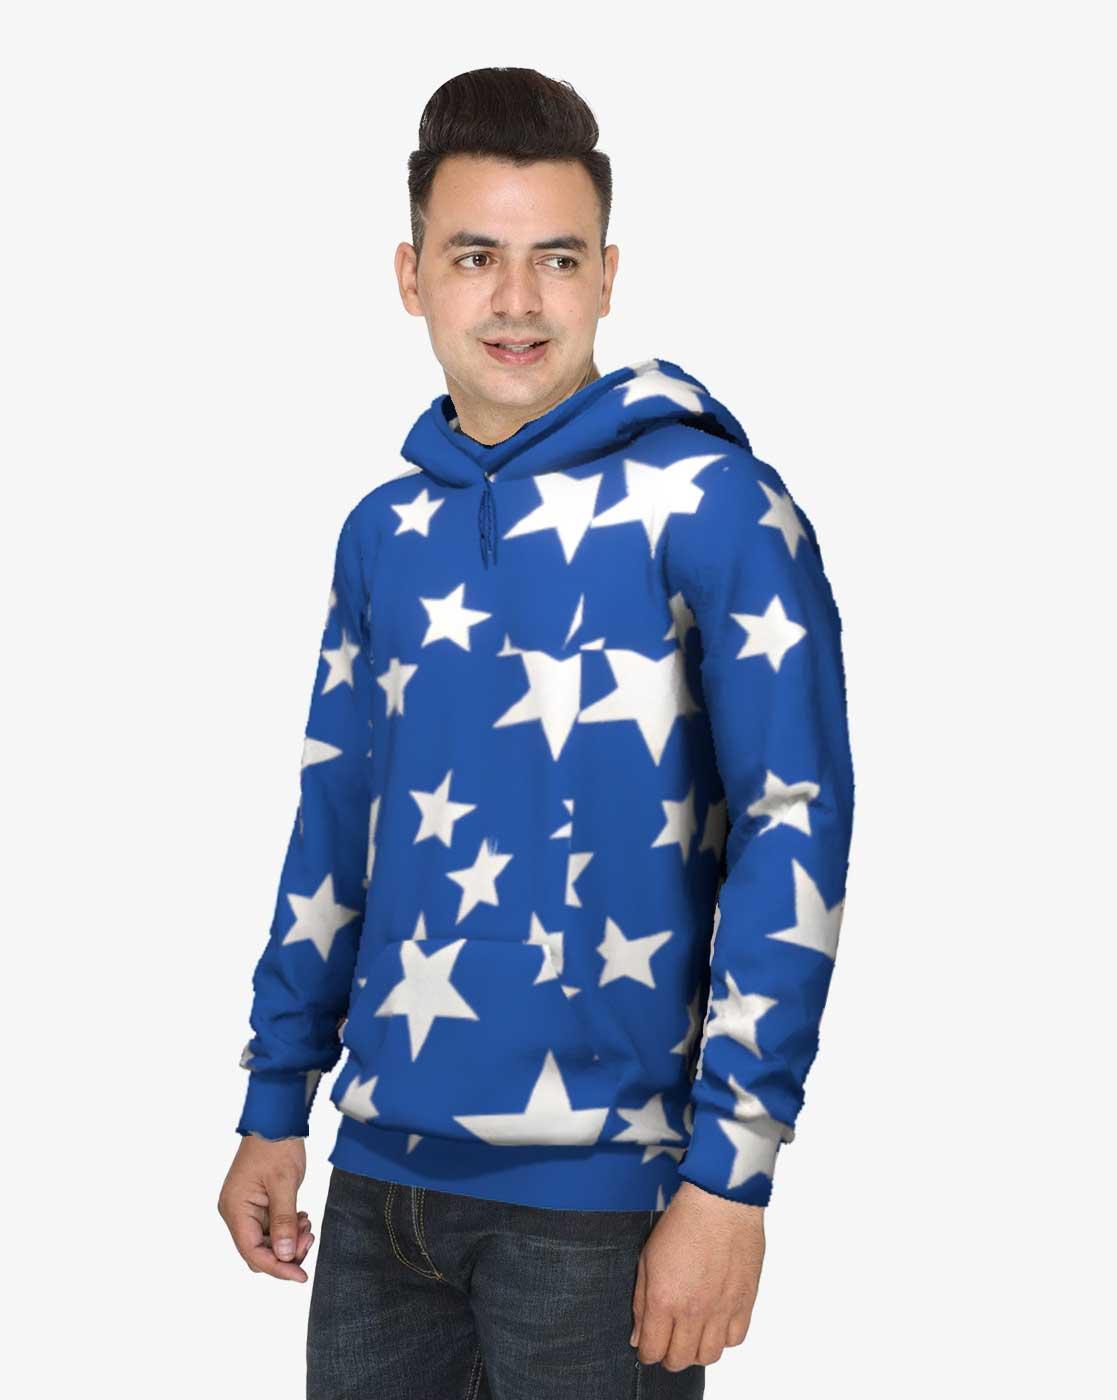
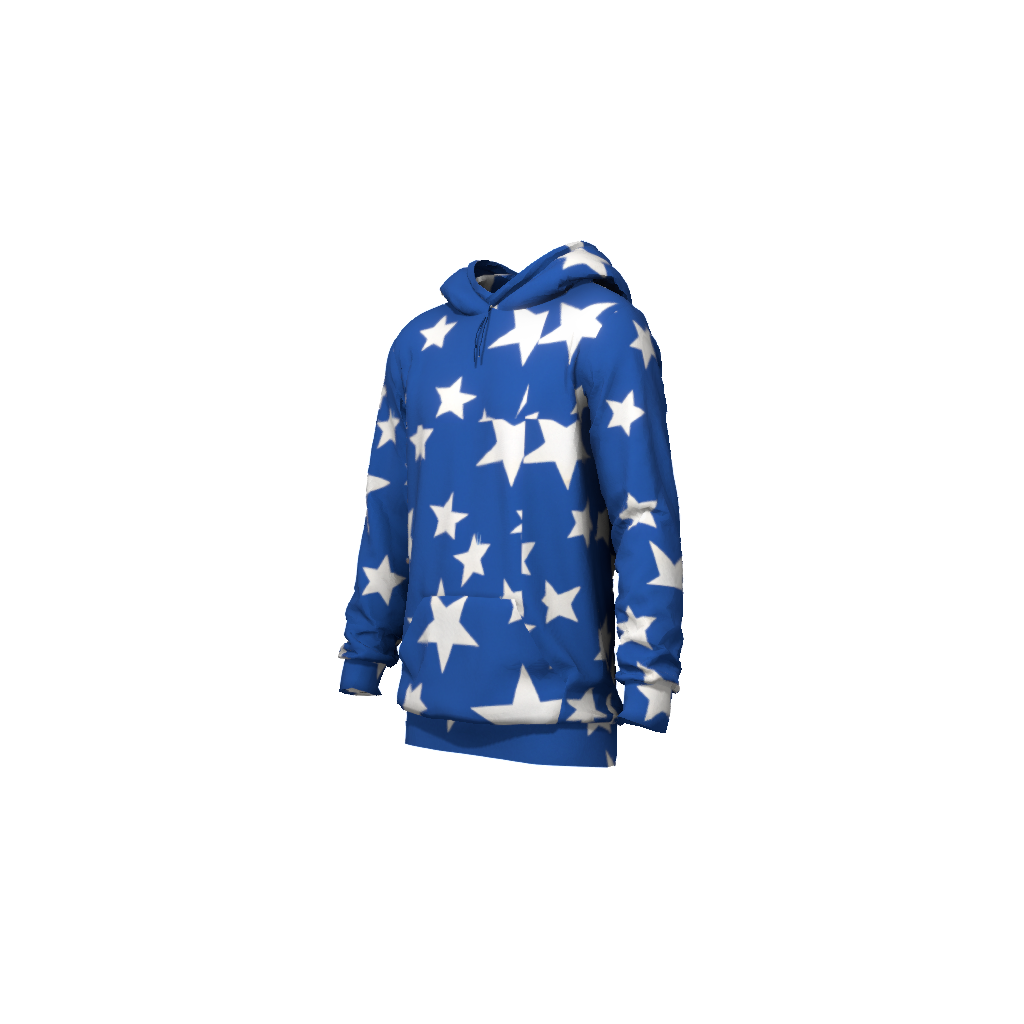
Clothing description: blue white star all over print hooded sweats